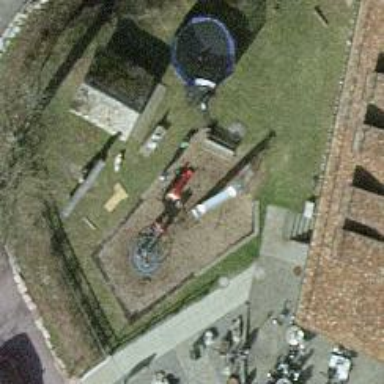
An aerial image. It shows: Playground with slide.